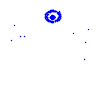
Particle: proton